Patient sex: M
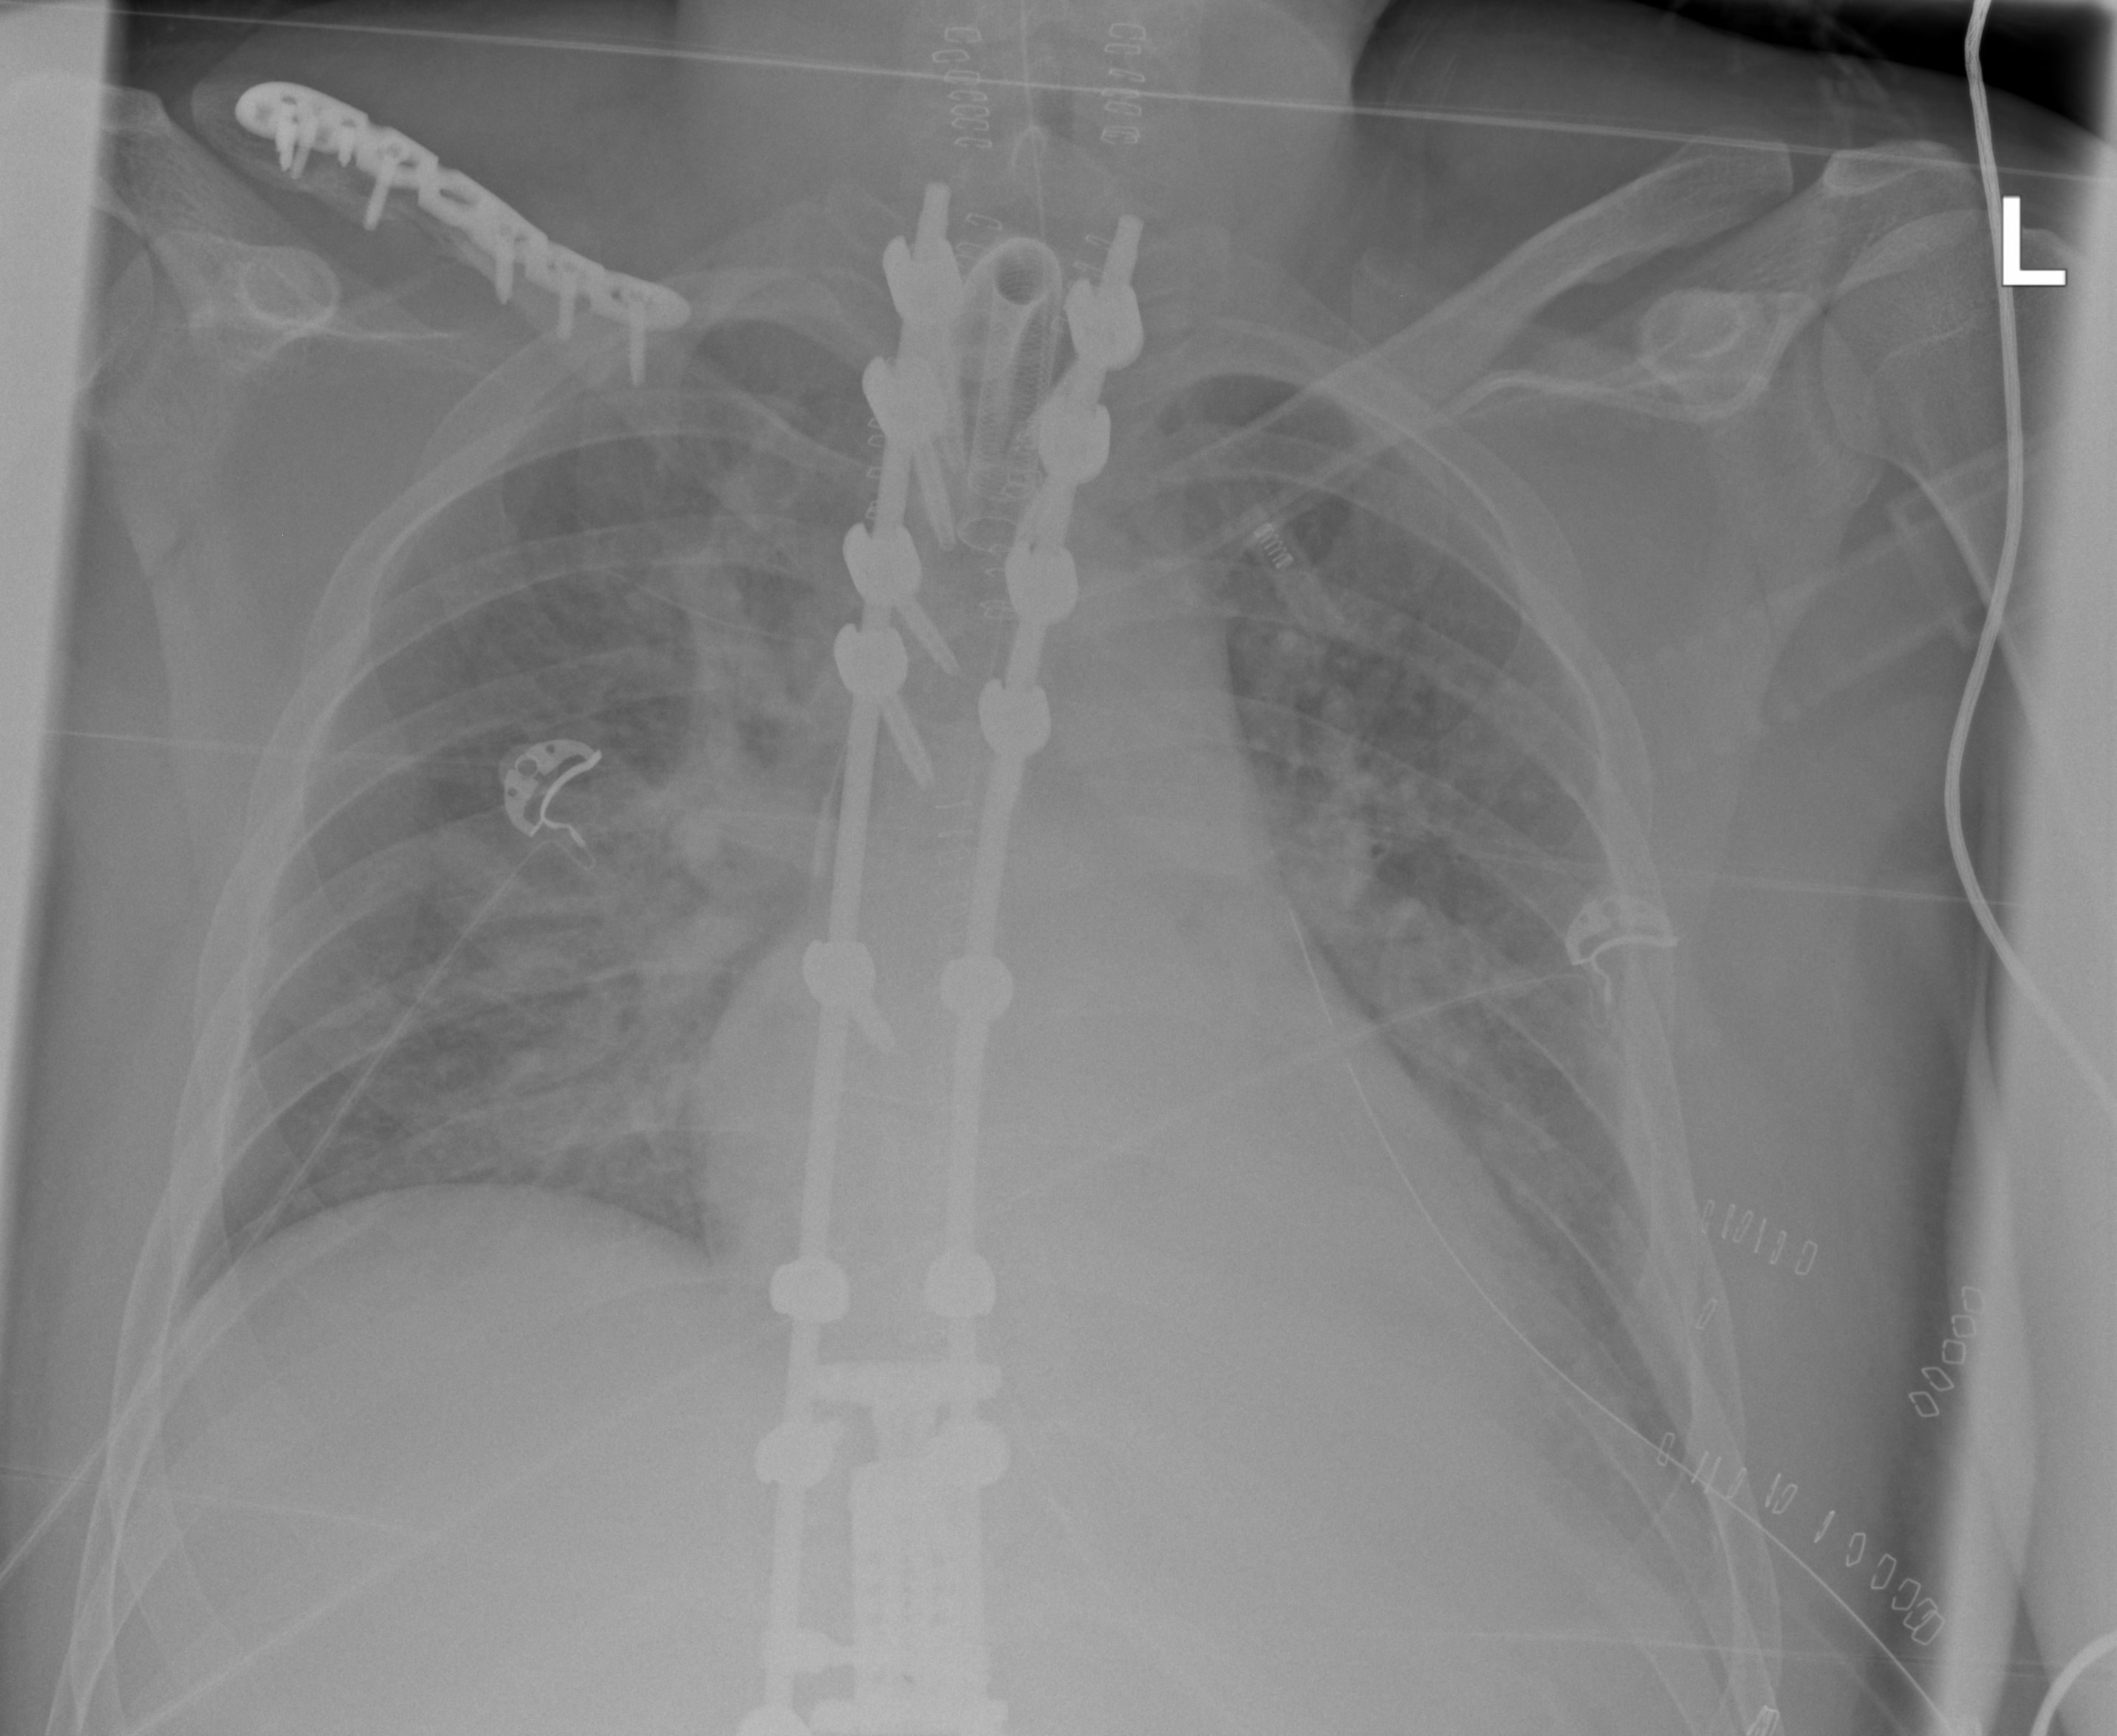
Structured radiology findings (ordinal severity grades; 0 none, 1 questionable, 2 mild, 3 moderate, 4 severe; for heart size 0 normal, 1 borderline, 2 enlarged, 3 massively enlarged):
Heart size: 2
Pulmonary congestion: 2
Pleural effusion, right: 0
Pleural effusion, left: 2
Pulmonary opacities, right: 2
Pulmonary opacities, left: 2
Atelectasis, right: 0
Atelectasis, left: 2